Question: I have set up a CollectionViewController, that will create a CollectionView from a datasource. Now I want to use a PageViewController to swipe trough the CollectionViews but I don't know how I to create an array that contains the CollectionViews.
So far I only presented one of the CollectionViews the following way:
'''
let CollectionVC = storyboard?.instantiateViewController(withIdentifier: "CollectionView") as! CollectionViewController
CollectionVC.itemStrings = matrixArray[0].makeString()
CollectionVC.columns = problem.columns
CollectionVC.rows = problem.rows
self.present(CollectionVC, animated: true, completion: nil)
'''
And that worked just fine to present one View.
But now I need to create an array that can be read by the PageViewController to generate the PageView, how do I do that? Im not even sure about the format it needs to be for the PageViewController Datasource, as far as I can see from other tutorials, its supposed to be an array of UIViewController and not of Type UICollectionViewController as I planned to do, if thats the case, how can I make that work with the CollectionViews?
Any advice on how to create such an Array that can be used as datasource for the PageViewController?
Here is a picture of how it is supposed to look at the end:

Every Screen is basically created by the CollectionViewController and the PageViewController is organize them and make it possible to Swipe trough these screens as indicated by the pagination.
//Edit:
Thanks Puneet Sharma for the answer. Im sure this is already very close to the solution I was looking for. But since I am a total self-taught noob in programming, Im not completely sure where to fit in all this information.
So far I have 2 Controllers, one ViewController:
'''
class ViewController: UIViewController {
//Initialize Variables:
var matrixArray = Array<Matrix>()
var basicArray = Array<Array<Int>>()
var maxArray = Array<Double>()
var currentSolutionArray = Array<Array<Double>>()
var isOptimal = false
var isCyceling = false
var CollectionViewArray: [UICollectionView] = []
//The outlets are for later
@IBOutlet weak var myObjectionFunction: UITextField!
@IBOutlet weak var myConstraint1: UITextField!
@IBOutlet weak var myConstraint1RightSide: UITextField!
@IBOutlet weak var myConstraint2: UITextField!
@IBOutlet weak var myConstraint2RightSide: UITextField!
@IBOutlet weak var myConstraint3: UITextField!
@IBOutlet weak var myConstraint3RightSide: UITextField!
//StartButton
@IBAction func startButton(_ sender: Any) {
//Initializing Objection Function
let objFunction = [-40.0,-30.0,0.0,0.0,0.0,0.0]
// Initializing Nr. of Rows and Columns of the Matrix
let rows = 4
let columns = 6
// Initializing constraints
let constraint0 = [1.0,1.0,1.0,0.0,0.0,8.0]
let constraint1 = [2.0,1.0,0.0,1.0,0.0,12.0]
let constraint2 = [2.0,3.0,0.0,0.0,1.0,18.0]
//Initalize an Array containing all constraints
let constraints = [constraint0, constraint1, constraint2]
//Alternative for use of UserData -> Delete objFuntion, rows, columns, constraint0..2, constraintsArray
//let problem = getData().0
//let constraints = getData.1
let problem = LinearProblem.createLP(rows: rows, columns: columns, objFunction: objFunction, constraints: constraints)
// Initializing Current solution (No need to change anything)
let currentSolution = Array(repeating: 0.0, count: constraints.count)
print("Initial Problem: ")
print(problem)
print("
")
let solution = PrimalSimplex(problem: problem, currentSolution: currentSolution)
matrixArray = solution.0
basicArray = solution.1
maxArray = solution.2
currentSolutionArray = solution.3
isOptimal = solution.4
isCyceling = solution.5
let CollectionVC = storyboard?.instantiateViewController(withIdentifier: "CollectionView") as! CollectionViewController
CollectionVC.itemStrings = matrixArray[0].makeString()
CollectionVC.columns = problem.columns
CollectionVC.rows = problem.rows
self.present(CollectionVC, animated: true, completion: nil)
}
}
'''
It is basically a screen with a start button, that starts the algorithm when its pushed and presents the next View.
And then this CollectionViewController:
'''
class CollectionViewController: UIViewController, UICollectionViewDataSource, UICollectionViewDelegate, UICollectionViewDelegateFlowLayout {
@IBOutlet weak var myCollectionView: UICollectionView!
//Is also set in Storyboard
let reuseIdentifier = "cell"
var itemStrings: Array<String?> = []
var rows: Int = 0
var columns: Int = 0
//
//Setup CollectionView: Table to display LPs including Datasource
//
// MARK: - UICollectionViewDelegate protocol
func collectionView(_ collectionView: UICollectionView, didSelectItemAt indexPath: IndexPath) {
// handle tap events
let newPath = indexPath.item + 1
print("You selected cell #\(newPath)")
}
// calculate height and width of cell
func collectionView(_ collectionView: UICollectionView, layout collectionViewLayout: UICollectionViewLayout, sizeForItemAt indexPath: IndexPath) -> CGSize {
let width = collectionView.bounds.width
let gaps = columns-1
let tmpWidth = width - CGFloat(gaps)
let itemWidth = tmpWidth / CGFloat(columns)
let height = collectionView.bounds.height
let tmpHeight = height - CGFloat(gaps)
let itemHeight = tmpHeight / CGFloat(rows)
return CGSize(width: itemWidth, height: itemHeight)
}
// CellSpacing vertical
func collectionView(_ collectionView: UICollectionView, layout collectionViewLayout: UICollectionViewLayout, minimumLineSpacingForSectionAt section: Int) -> CGFloat {
return CGFloat(3)
}
// CellSpacing horizontal
func collectionView(_ collectionView: UICollectionView, layout collectionViewLayout: UICollectionViewLayout, minimumInteritemSpacingForSectionAt section: Int) -> CGFloat {
return CGFloat(1)
}
// change background color when user touches cell
func collectionView(_ collectionView: UICollectionView, didHighlightItemAt indexPath: IndexPath) {
let cell = collectionView.cellForItem(at: indexPath)
//Change color
if cell?.backgroundColor == UIColor(red:0.96, green:0.40, blue:0.40, alpha:1.0) {
cell?.backgroundColor = UIColor(red:0.94, green:0.94, blue:0.94, alpha:1.0)
}
else{
cell?.backgroundColor = UIColor(red:0.96, green:0.40, blue:0.40, alpha:1.0)
}
}
// MARK: - UICollectionViewDataSource protocol
// tell the collection view how many cells to make
func collectionView(_ collectionView: UICollectionView, numberOfItemsInSection section: Int) -> Int {
let numberOfItems = rows*columns
return numberOfItems
}
// make a cell for each cell index path
func collectionView(_ collectionView: UICollectionView, cellForItemAt indexPath: IndexPath) -> UICollectionViewCell {
// get a reference to our storyboard cell
let cell = collectionView.dequeueReusableCell(withReuseIdentifier: reuseIdentifier, for: indexPath as IndexPath) as! MyCollectionViewCell
// Use the outlet in our custom class to get a reference to the UILabel in the cel
cell.myLabel.text = itemStrings[indexPath.item]
cell.backgroundColor = UIColor(red:0.94, green:0.94, blue:0.94, alpha:1.0)
// Change shape of cells
cell.layer.cornerRadius = 8
return cell
}
}
'''
These are currently also the only elements in my Storyboard.
I suppose I need to add the PageViewController in the Storyboard and fill it with the code form you of the HomeViewController. Then change the segue in the storyboard from the start button to the HomeViewController.
The parts I didnt understand are the ChildVCs that will be created. Do I need to add that part to my ViewController? And what about the IndexedCollectionViewController class, do I need to create an extra file for that or can I fit that into my collectionView somewhere?
And what about this function
'''
private func viewController(atIndex index:Int) -> IndexedCollectionViewController
'''
where does that go? I think in my case that would be in the ViewController class and Id just call the method in the start button ?
Sorry for all these pretty simple questions, but as a self taught coder its sometimes hard to grasp the concepts behind things ^^
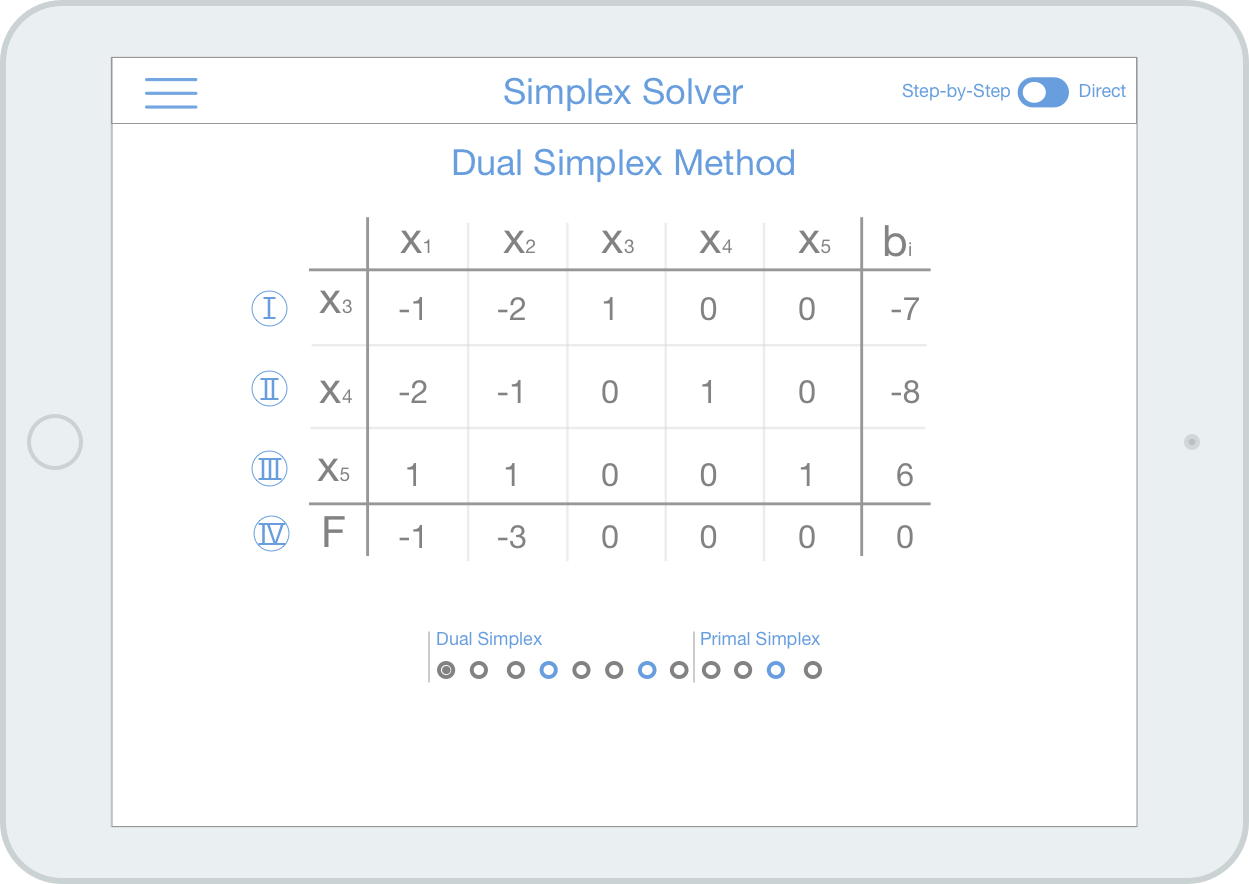
Answer: In my view, <URL> documentation is a little vague.
The point of contention is the existence of a method:
'''
func setViewControllers(_ viewControllers: [UIViewController]?,
direction: UIPageViewControllerNavigationDirection,
animated: Bool,
completion: ((Bool) -> Void)? = nil)
'''
All the tutorials pass one one view controller in this array and they are right of-course. But because of the existence of this method, I assumed I could give all view controllers, that needed to be shown, in an array to pageviewcontroller.
But, this method actually is needed to pass the view controllers that needs to be shown after the animation. If we need to show more than one view(view controllers) on screen, we can pass those views inside the array. But that is seldom the case, hence all tutorials show passing of a single VC inside the array.
<URL> is used to provide additional view controllers.
You can implement your viewcontroller that hold pageviewcontroller in tis way.
'''
// Extension on UIViewController to insert child view controller
extension UIViewController {
func insertChildController(_ childController: UIViewController, intoParentView parentView: UIView) {
childController.willMove(toParentViewController: self)
self.addChildViewController(childController)
childController.view.frame = parentView.bounds
parentView.addSubview(childController.view)
childController.didMove(toParentViewController: self)
}
}
// Subclass of UICollectionViewController to create IndexedCollectionViewController. This is done to introduce an integer property to index collectionview controllers
class IndexedCollectionViewController:UICollectionViewController {
var index:Int = 0
}
class HomeViewController: UIViewController {
var pageViewController:UIPageViewController!
override func viewDidLoad() {
super.viewDidLoad()
addPageViewController()
}
override func didReceiveMemoryWarning() {
super.didReceiveMemoryWarning()
}
}
// MARK:- PageView
extension HomeViewController:UIPageViewControllerDataSource, UIPageViewControllerDelegate {
fileprivate func addPageViewController() {
if !self.isViewLoaded {
return
}
self.pageViewController = UIPageViewController(transitionStyle: UIPageViewControllerTransitionStyle.scroll, navigationOrientation: UIPageViewControllerNavigationOrientation.horizontal, options: nil)
let firstVC = self.viewController(atIndex: 0)
pageViewController.setViewControllers([firstVC], direction: UIPageViewControllerNavigationDirection.forward, animated: true, completion: nil)
pageViewController.dataSource = self
pageViewController.delegate = self
self.insertChildController(pageViewController, intoParentView: self.view)
}
func pageViewController(_ pageViewController: UIPageViewController, viewControllerAfter viewController: UIViewController) -> UIViewController? {
var index = (viewController as! IndexedCollectionViewController).index
index = index+1
return self.viewController(atIndex: index)
}
func pageViewController(_ pageViewController: UIPageViewController, viewControllerBefore viewController: UIViewController) -> UIViewController? {
var index = (viewController as! IndexedCollectionViewController).index
if(index == 0){return nil}
index = index-1
return self.viewController(atIndex: index)
}
// Method that creates viewcontroller
private func viewController(atIndex index:Int) -> IndexedCollectionViewController {
// This method will work only if you change the Class of CollectionViewController to IndexedCollectionViewController in your storyboard
let vc = storyboard?.instantiateViewController(withIdentifier: "CollectionView") as! IndexedCollectionViewController
vc.itemStrings = matrixArray[index].makeString()
vc.index = index
vc.columns = problem.columns
vc.rows = problem.rows
return vc
}
}
'''
In my view, your view layouts should look something like this.
:-> view controller which has start button, and will present vc2.
:-> view controller which shows pageview.
It can either be a PageViewController itself(as UIPageViewController is subclass of UIViewController) or a simple ViewController with PageViewController added as a child VC.
PageViewController, essentially shows other ViewControllers content, in form of pages. These other viecontrollers in your case is CollectionViewController.